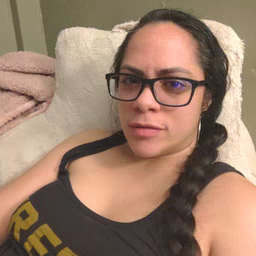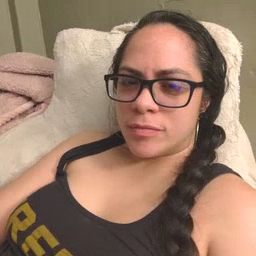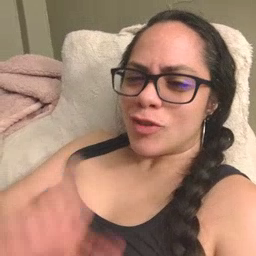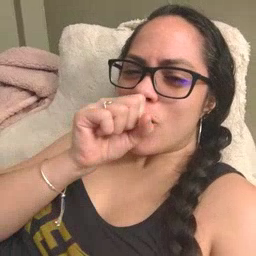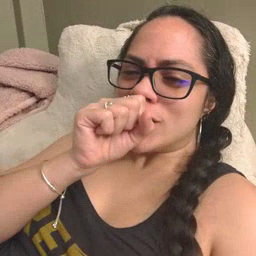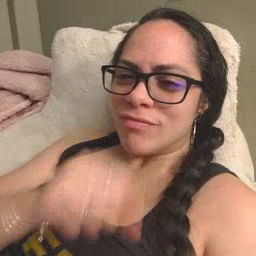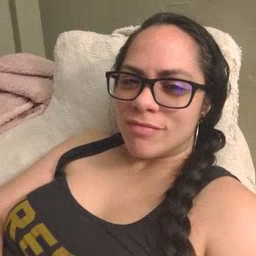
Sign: orange